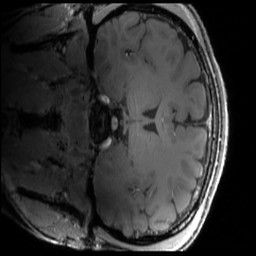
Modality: MP2RAGE
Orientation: coronal
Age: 20
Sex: male
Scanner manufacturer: siemens
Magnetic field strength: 6.98 T
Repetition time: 6 s
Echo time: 0.00283 s